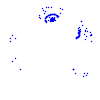
Particle: pion